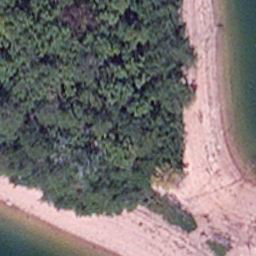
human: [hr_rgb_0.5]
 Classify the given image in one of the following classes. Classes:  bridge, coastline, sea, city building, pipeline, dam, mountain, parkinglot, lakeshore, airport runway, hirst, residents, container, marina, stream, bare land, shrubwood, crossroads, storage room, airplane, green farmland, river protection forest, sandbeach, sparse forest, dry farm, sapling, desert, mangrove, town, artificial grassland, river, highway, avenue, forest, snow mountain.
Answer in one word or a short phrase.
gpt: lakeshore